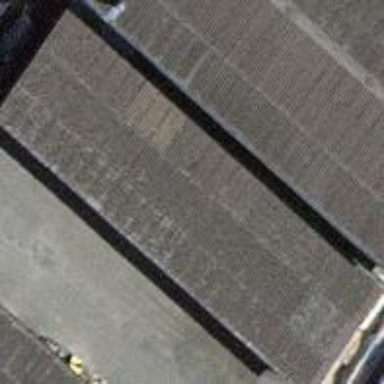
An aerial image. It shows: Garage building.